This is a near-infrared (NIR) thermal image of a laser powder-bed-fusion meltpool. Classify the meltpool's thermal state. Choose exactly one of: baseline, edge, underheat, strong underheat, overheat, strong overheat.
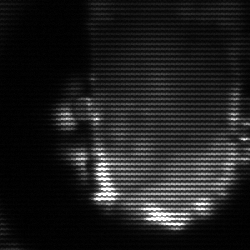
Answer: baseline